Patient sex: M
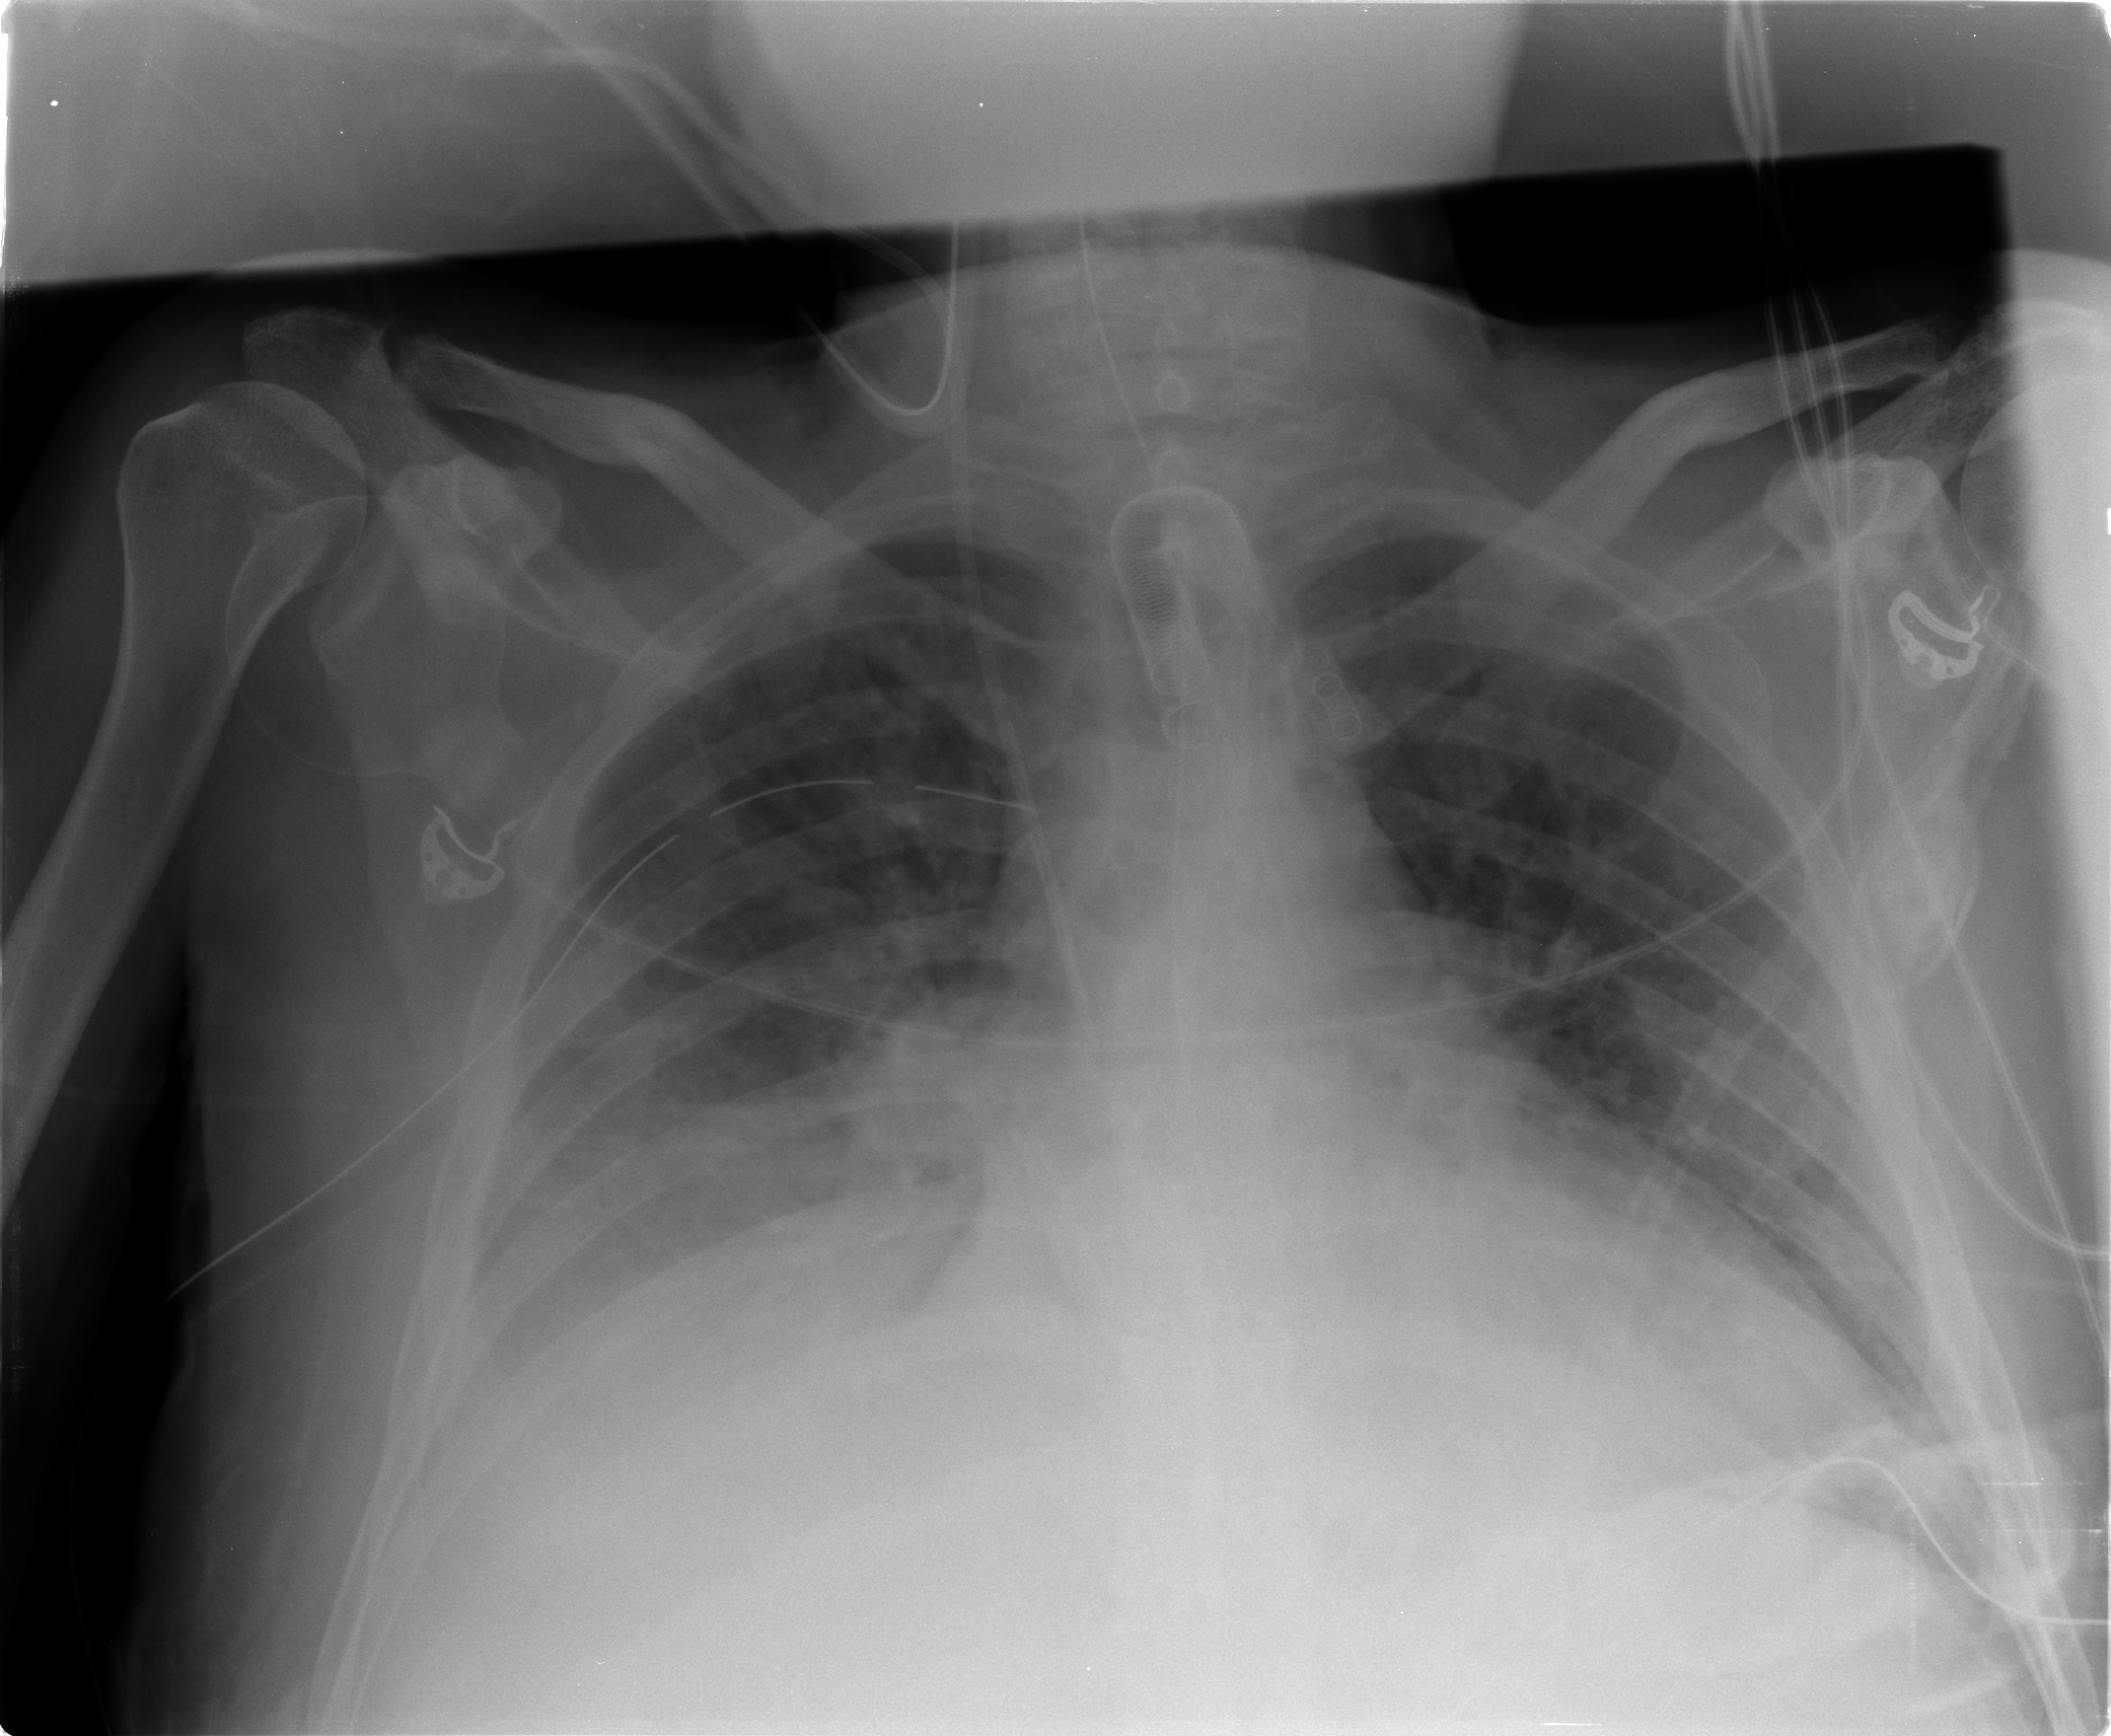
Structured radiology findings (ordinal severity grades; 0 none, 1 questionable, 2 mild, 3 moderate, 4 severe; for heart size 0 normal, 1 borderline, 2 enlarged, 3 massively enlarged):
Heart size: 2
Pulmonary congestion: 2
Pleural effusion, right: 2
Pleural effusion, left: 0
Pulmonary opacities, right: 3
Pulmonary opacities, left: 2
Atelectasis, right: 2
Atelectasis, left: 2